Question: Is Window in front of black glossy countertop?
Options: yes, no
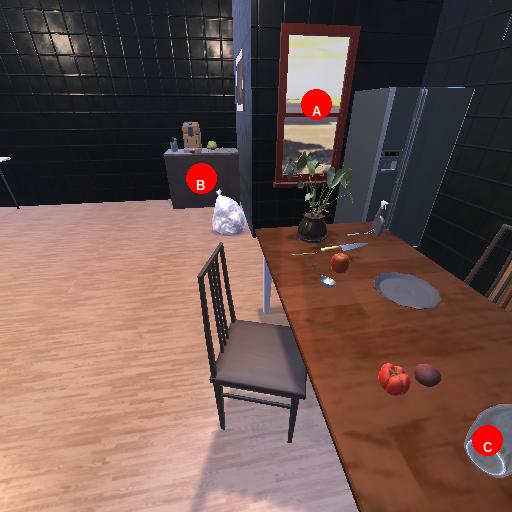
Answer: yes